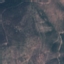
Land use / land cover: HerbaceousVegetation